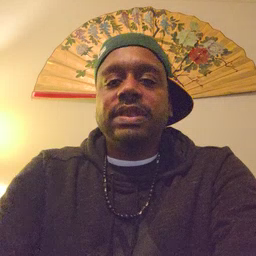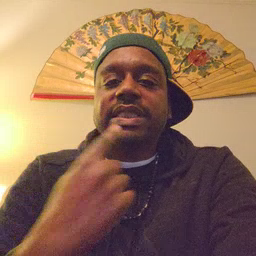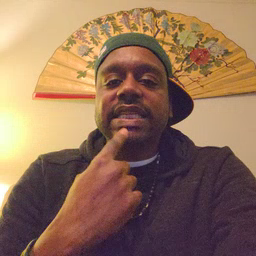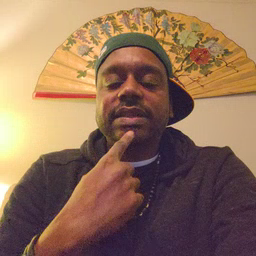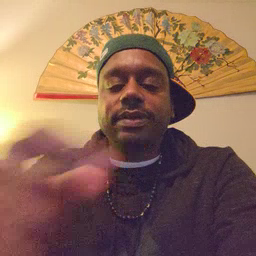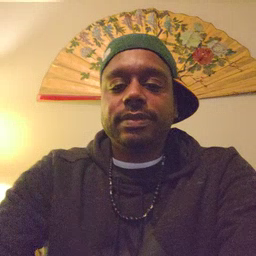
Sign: say